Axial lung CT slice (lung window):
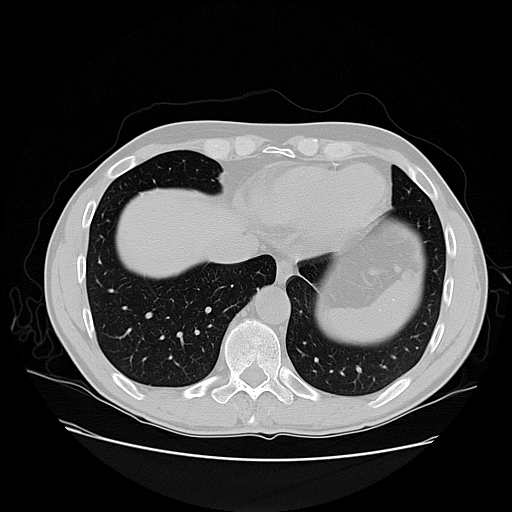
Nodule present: no